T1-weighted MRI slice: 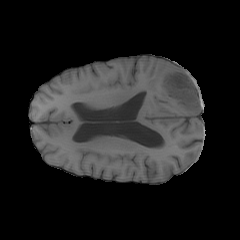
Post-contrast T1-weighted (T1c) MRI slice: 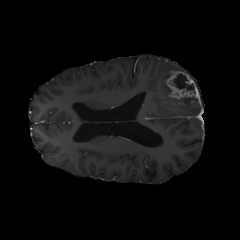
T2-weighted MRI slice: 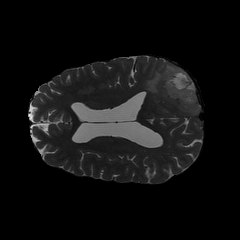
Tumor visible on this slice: yes